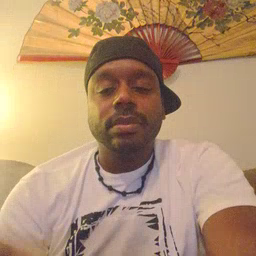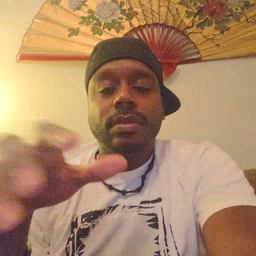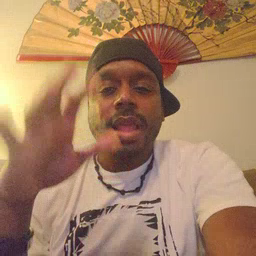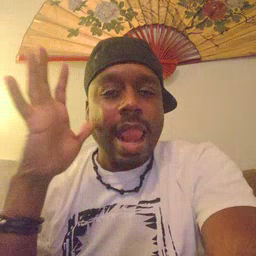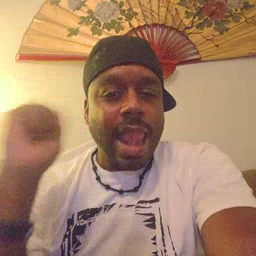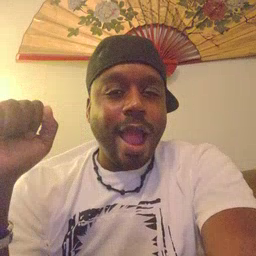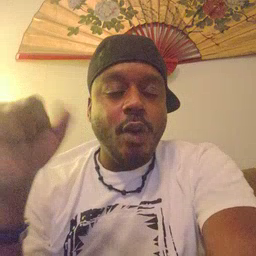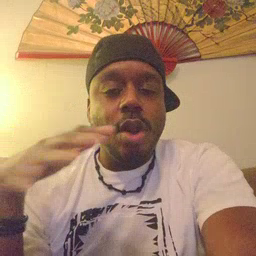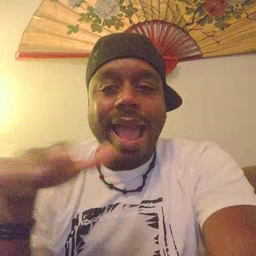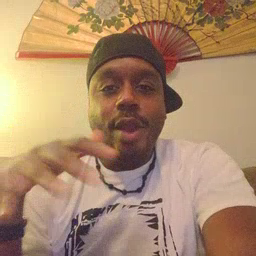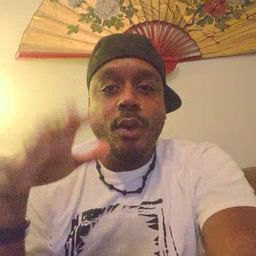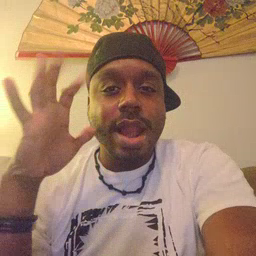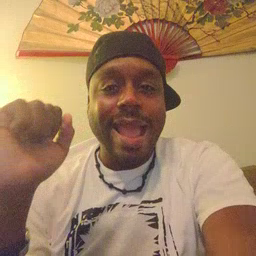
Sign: loud